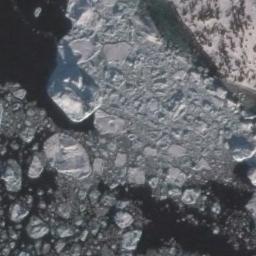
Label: sea_ice